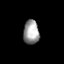
Tissue: prostate
Cell type: Epithelial cells
Senescence score: 0.2844
Nuclear area (px): 373
Mean DAPI intensity: 155.528